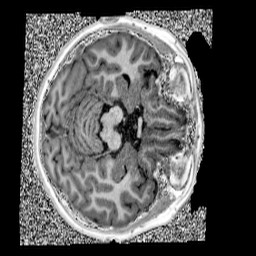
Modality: UNIT1
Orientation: axial
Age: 12
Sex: male
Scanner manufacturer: siemens
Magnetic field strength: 3 T
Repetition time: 4 s
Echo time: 0.00299 s